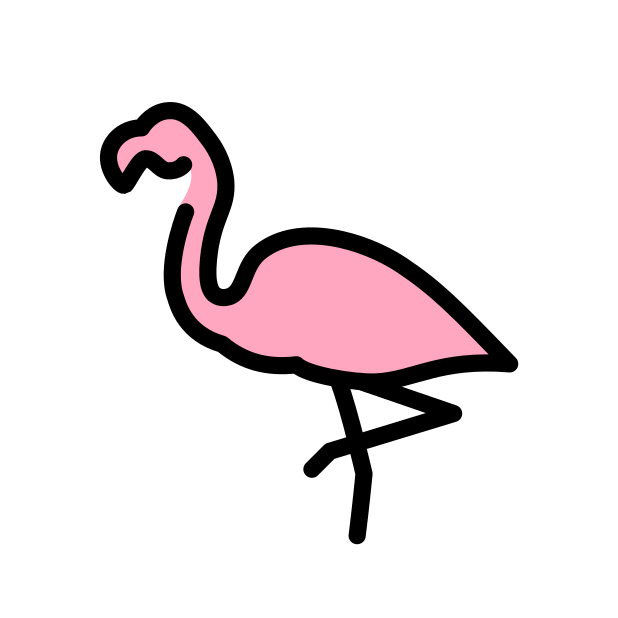
flamingo